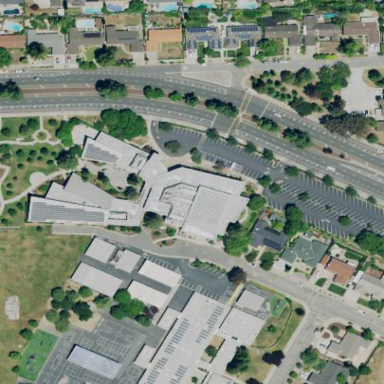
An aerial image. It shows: Public community center.